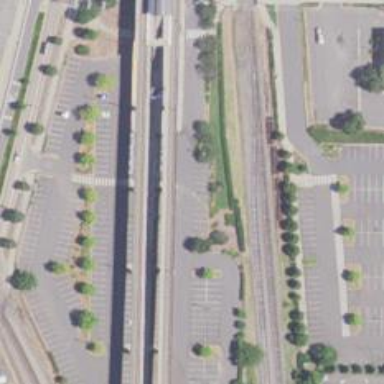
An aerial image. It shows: Railway siding for service.